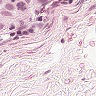
Metastatic tissue present: yes